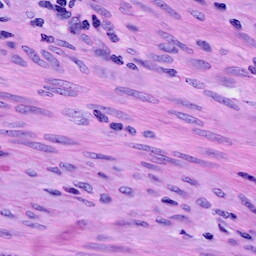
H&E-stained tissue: Cervix